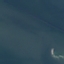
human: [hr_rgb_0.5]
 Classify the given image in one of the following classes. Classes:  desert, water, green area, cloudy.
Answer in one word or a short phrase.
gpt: water